Field crop: tomato
Growth stage: 1
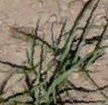
Species: cyperus